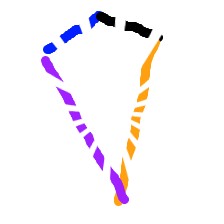
Shape: kite